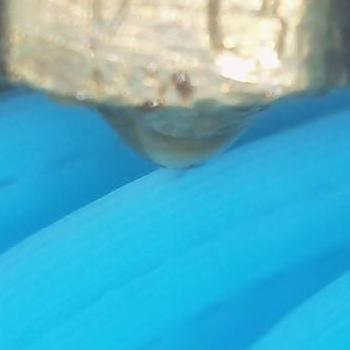
Flow rate: 56%